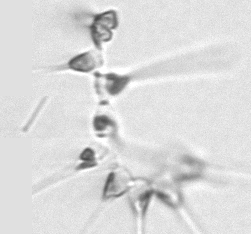
Label: Asterionellopsis_glacialis